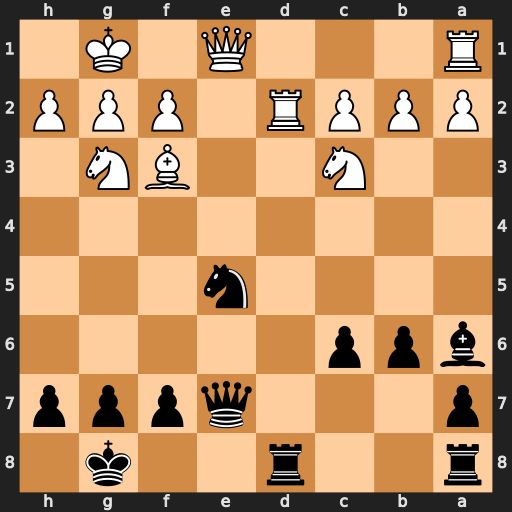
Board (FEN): r2r2k1/p3qppp/bpp5/4n3/8/2N2BN1/PPPR1PPP/R3Q1K1
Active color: b
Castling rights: -
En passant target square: -
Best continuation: Nxf3+ gxf3 Qxe1+ Rxe1 Rxd2